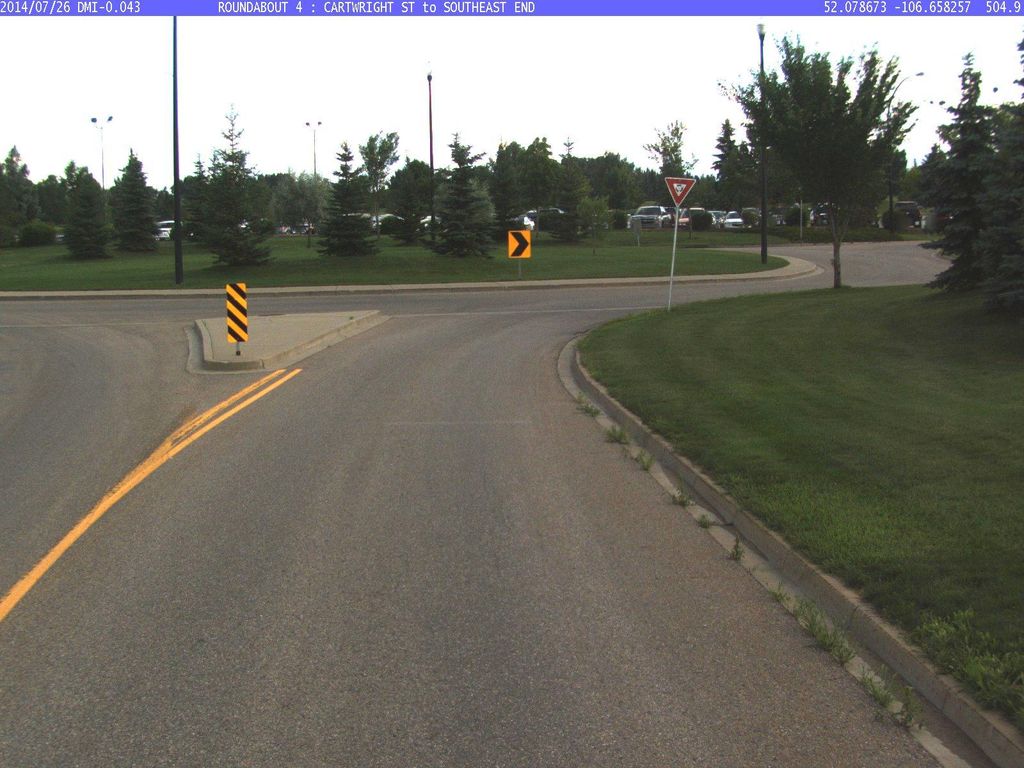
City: saskatoon